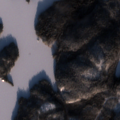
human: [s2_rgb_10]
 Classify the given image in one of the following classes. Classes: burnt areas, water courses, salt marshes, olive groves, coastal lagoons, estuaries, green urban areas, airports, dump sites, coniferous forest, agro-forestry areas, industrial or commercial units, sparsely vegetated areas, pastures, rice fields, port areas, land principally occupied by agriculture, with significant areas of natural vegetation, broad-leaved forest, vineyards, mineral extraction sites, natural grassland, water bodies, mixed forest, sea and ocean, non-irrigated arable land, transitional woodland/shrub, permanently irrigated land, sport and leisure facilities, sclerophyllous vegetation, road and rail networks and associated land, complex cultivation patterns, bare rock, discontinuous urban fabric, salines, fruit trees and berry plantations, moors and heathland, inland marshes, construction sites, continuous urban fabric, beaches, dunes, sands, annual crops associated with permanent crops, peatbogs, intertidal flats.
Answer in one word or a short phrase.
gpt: coniferous forest, mixed forest, transitional woodland/shrub, water bodies